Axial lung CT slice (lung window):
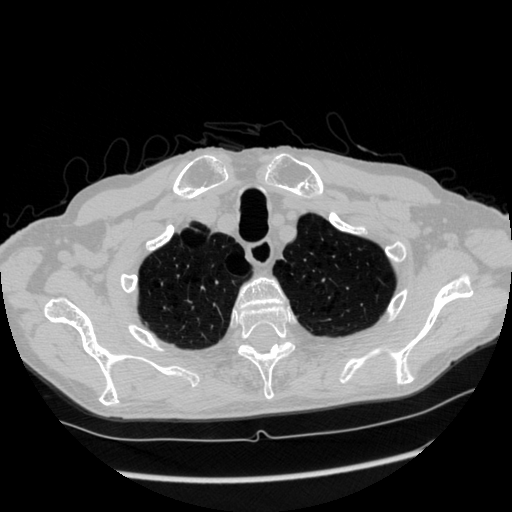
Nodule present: no